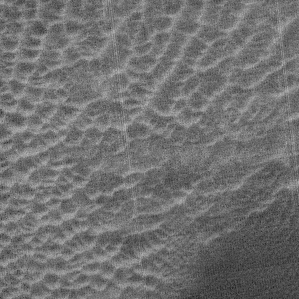
Label: frost